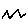
Label: zigzag